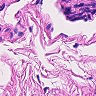
Metastatic tissue present: no